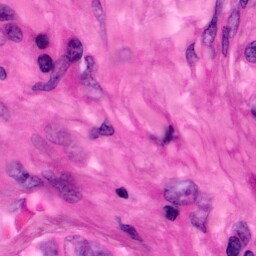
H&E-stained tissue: Pancreatic